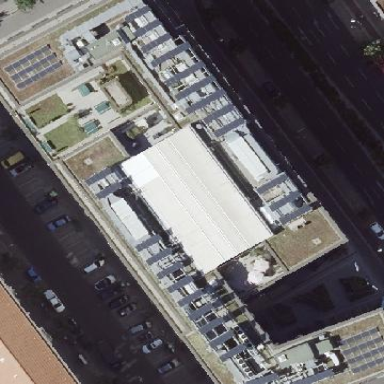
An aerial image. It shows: Close-up view of roof part of building.